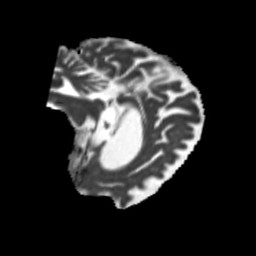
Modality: MD
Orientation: sagittal
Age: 56
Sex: male
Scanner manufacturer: siemens
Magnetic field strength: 3 T
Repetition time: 5.25 s
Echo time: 0.08 s